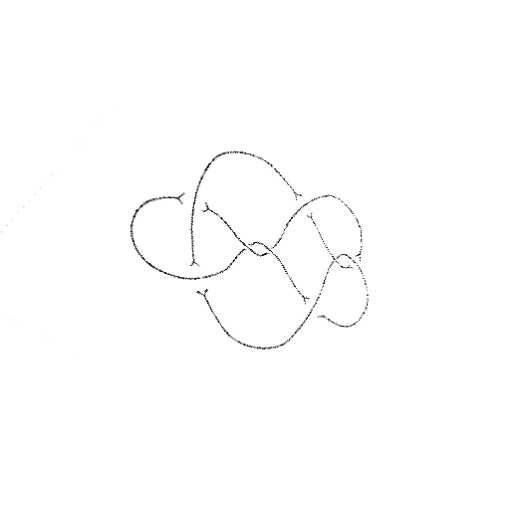
Crossing number: 8